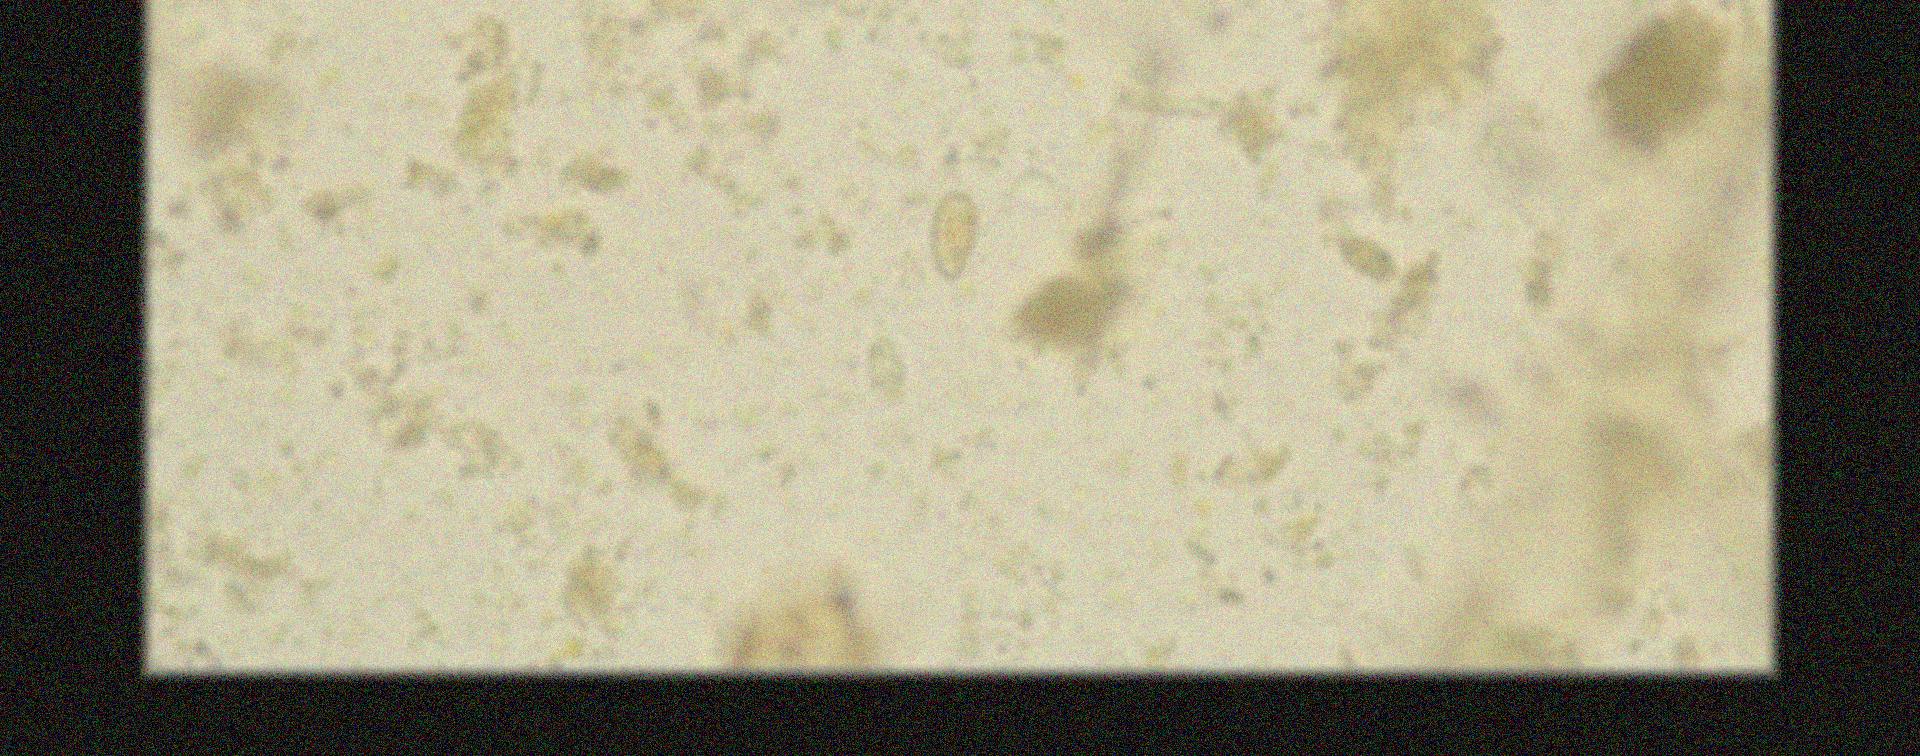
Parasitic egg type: Opisthorchis viverrine